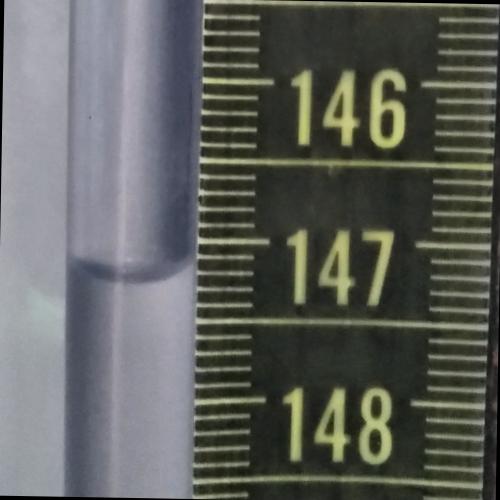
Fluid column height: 147.2 cm